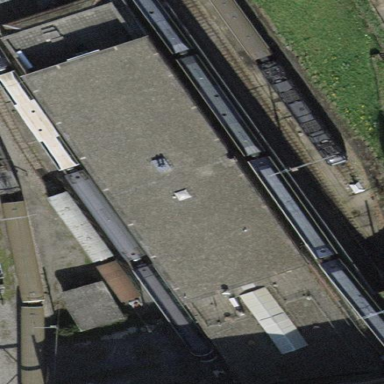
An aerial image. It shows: Transportation building.